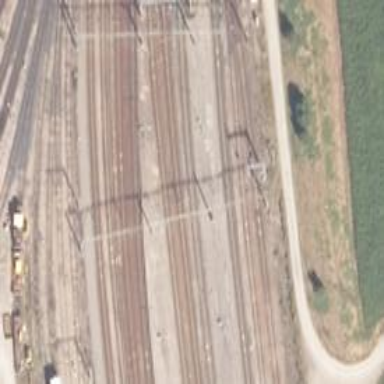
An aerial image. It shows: Railway signal.